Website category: book
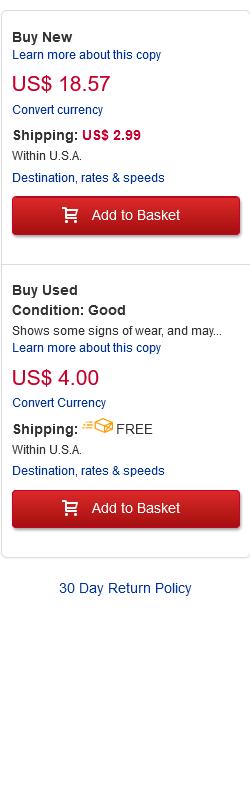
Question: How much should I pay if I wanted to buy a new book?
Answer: US$ 18.57

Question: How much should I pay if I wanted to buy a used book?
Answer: US$ 4.00

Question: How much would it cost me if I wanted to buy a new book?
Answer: US$ 18.57

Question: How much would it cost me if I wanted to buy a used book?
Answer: US$ 4.00

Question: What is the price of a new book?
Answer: US$ 18.57

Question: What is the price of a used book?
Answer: US$ 4.00

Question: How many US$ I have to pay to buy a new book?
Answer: US$ 18.57

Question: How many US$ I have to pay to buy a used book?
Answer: US$ 4.00

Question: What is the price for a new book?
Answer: US$ 18.57

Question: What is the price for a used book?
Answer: US$ 4.00

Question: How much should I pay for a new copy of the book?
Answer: US$ 18.57

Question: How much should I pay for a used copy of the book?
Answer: US$ 4.00

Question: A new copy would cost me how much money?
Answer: US$ 18.57

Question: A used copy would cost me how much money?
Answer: US$ 4.00

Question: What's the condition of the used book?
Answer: Good

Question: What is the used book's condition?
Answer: Good

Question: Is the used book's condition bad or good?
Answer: Good

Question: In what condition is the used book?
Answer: Good

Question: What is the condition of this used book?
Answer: Good

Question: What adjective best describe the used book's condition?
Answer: Good

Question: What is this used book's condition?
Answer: Good

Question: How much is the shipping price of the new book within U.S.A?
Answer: US$ 2.99

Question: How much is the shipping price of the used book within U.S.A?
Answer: FREE

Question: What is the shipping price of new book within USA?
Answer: US$ 2.99

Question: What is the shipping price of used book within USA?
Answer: FREE

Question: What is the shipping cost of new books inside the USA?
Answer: US$ 2.99

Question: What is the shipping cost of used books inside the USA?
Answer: FREE

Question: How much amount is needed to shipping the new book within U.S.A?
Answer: US$ 2.99

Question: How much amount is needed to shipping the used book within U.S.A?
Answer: FREE

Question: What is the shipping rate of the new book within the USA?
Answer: US$ 2.99

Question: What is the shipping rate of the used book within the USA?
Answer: FREE

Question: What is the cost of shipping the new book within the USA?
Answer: US$ 2.99

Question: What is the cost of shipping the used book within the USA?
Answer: FREE

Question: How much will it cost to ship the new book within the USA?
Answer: US$ 2.99

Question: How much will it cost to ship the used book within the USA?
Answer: FREE